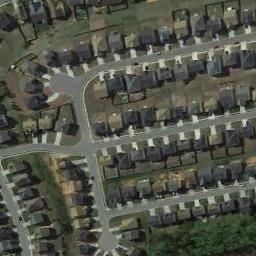
Label: residential